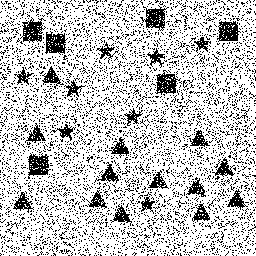
Squares: 6
Triangles: 13
Stars: 8
Total shapes: 27